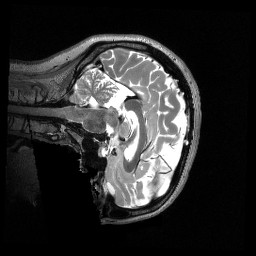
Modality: T2w
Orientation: sagittal
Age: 25
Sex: female
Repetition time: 3.2 s
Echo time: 0.563 s